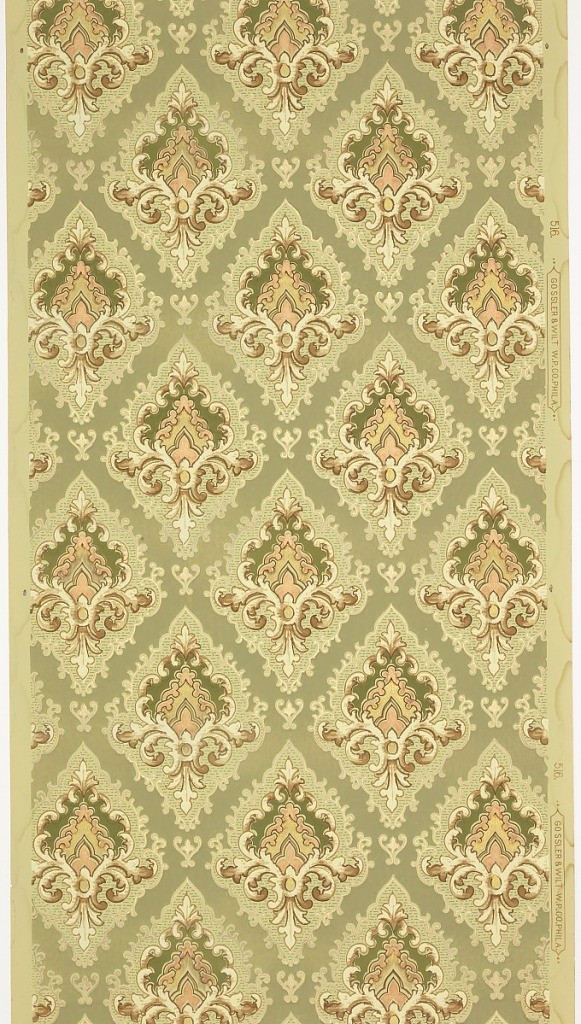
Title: Sidewall
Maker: Gossler and Wilt Wall Paper Co., Philadelphia, Pennsylvania
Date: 1905–1915
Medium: Machine-printed paper, liquid mica
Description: Large individual foliate medallions set close together, with foliate scrolls and horizontal bead and reel motifs. Ground is light green. Printed in greens, browns, gold mica, copper mica, and cream.